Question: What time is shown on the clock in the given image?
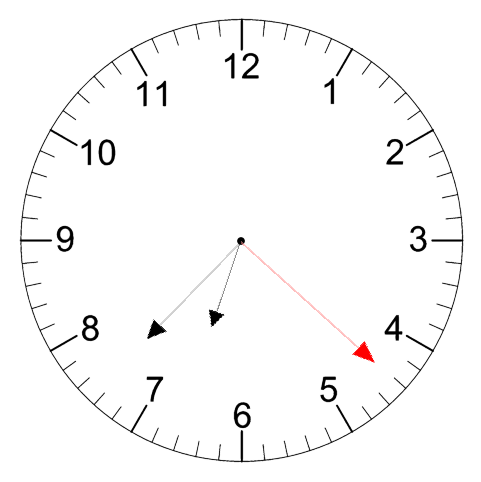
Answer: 06:37:22